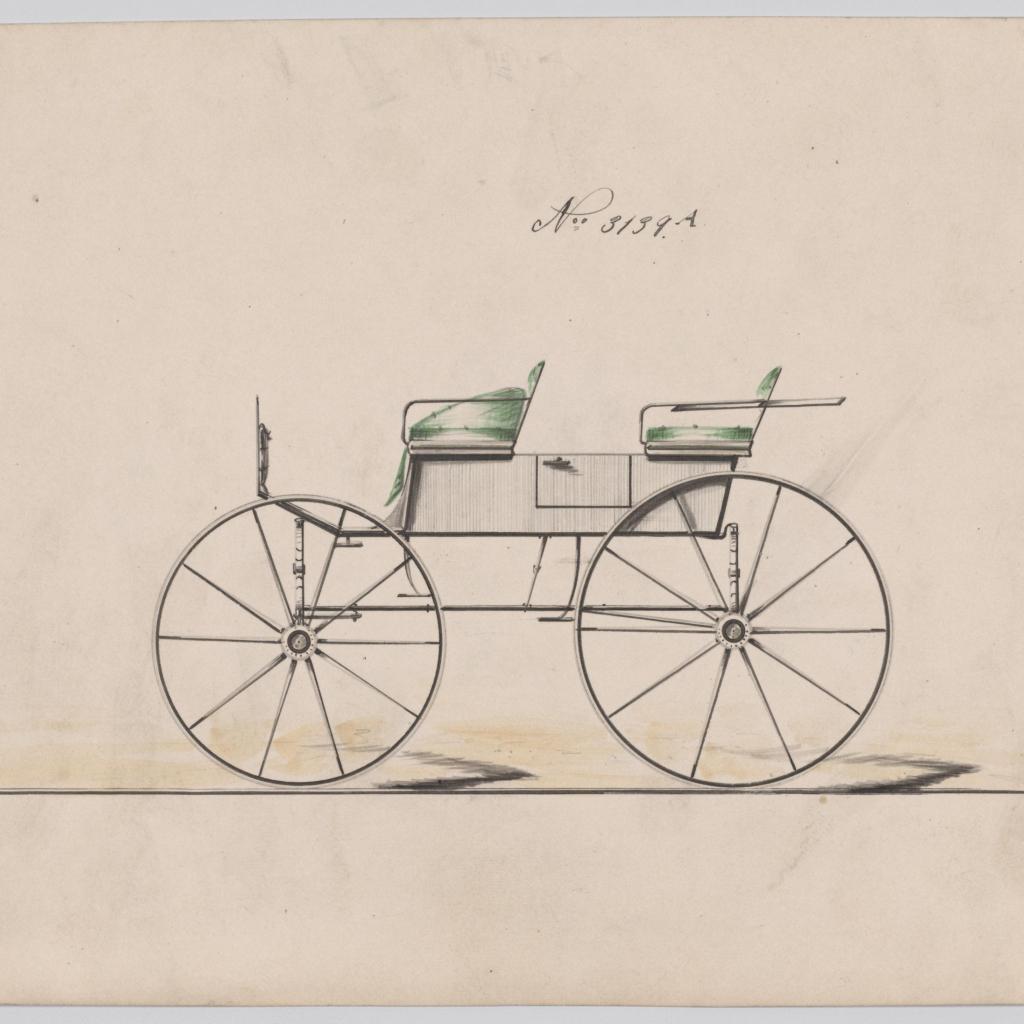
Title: Design for 2 seat Phaeton, no top, no. 3139b
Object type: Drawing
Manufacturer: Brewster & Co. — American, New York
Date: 1875
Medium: Pen and black ink, watercolor and gouache
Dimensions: sheet: 5 7/8 x 8 13/16 in. (14.9 x 22.4 cm)
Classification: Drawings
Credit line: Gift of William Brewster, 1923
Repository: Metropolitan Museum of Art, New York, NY